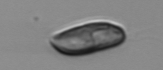
Label: Chrysochromulina